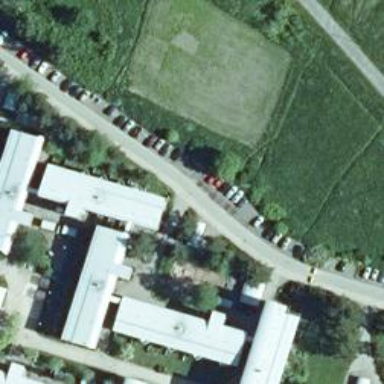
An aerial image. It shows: Street side parking area.